Question: Every time I use pch=21 for plotting in R with lattice, my plot plots normally in the R plotting window and in pdf (circles with borders); however when I open a saved pdf version of my plot in Adobe Illustrator or Inkscape, the dots are oddly converted to "q"'s. Can anyone explain this? It's pretty frustrating, as I would like to edit my plot in either Illustrator or Inkscape.

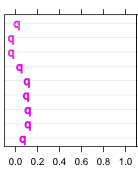
Answer: I think you might want to use:
'''
useDingbats = FALSE
'''
as in:
'''
pdf("myplot.pdf", useDingbats=FALSE)
plot()
dev.off()
'''